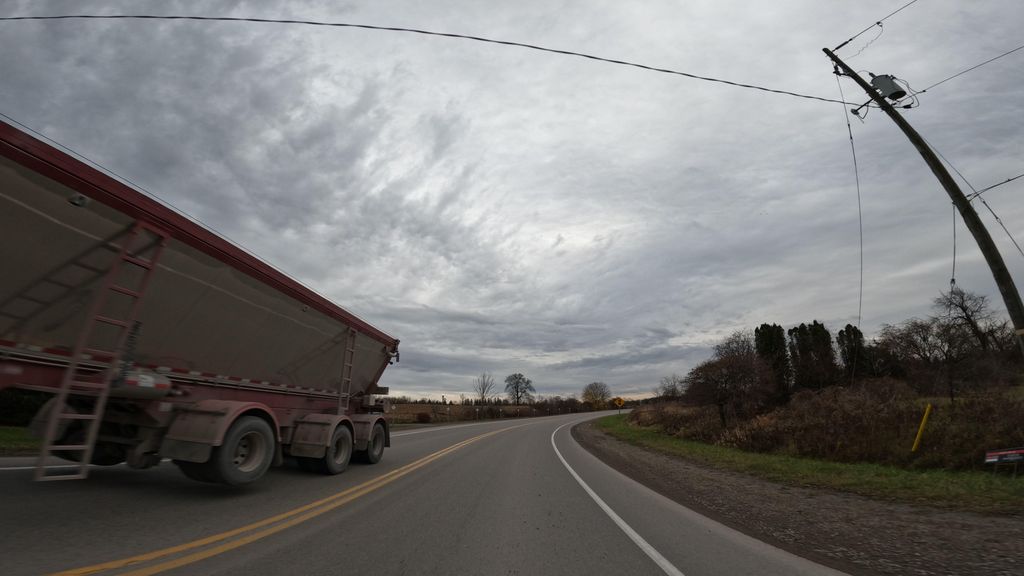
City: hamilton